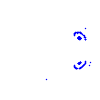
Particle: proton